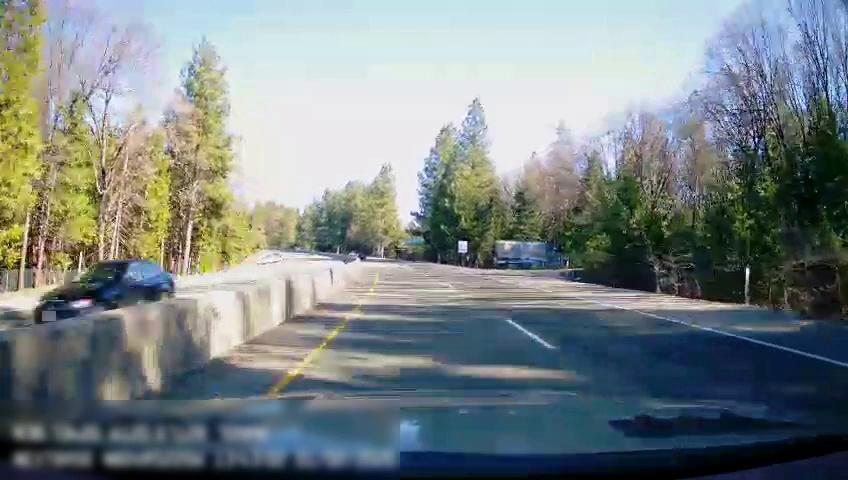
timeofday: Day
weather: Sunny
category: Drivable Space
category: Drivable Space
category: Vehicles | Car
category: Lanes | Alternate Lane
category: Lanes | Current Lane
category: Lanes | Alternate Lane
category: Lanes | Opposite Lane
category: Traffic | Signs